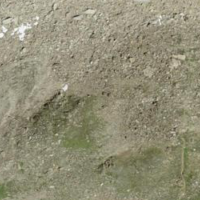
EUNIS habitat code: 48
Species observed at this site:
Bartsia alpina